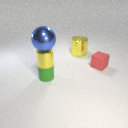
small yellow metal cylinder above small green rubber cylinder